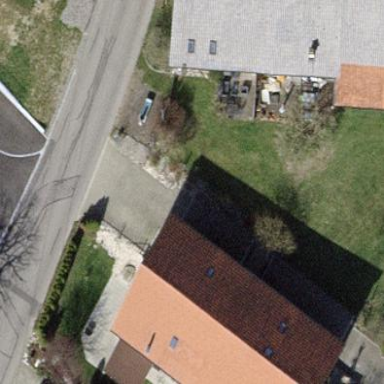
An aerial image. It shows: Gabled house with tiled roof.